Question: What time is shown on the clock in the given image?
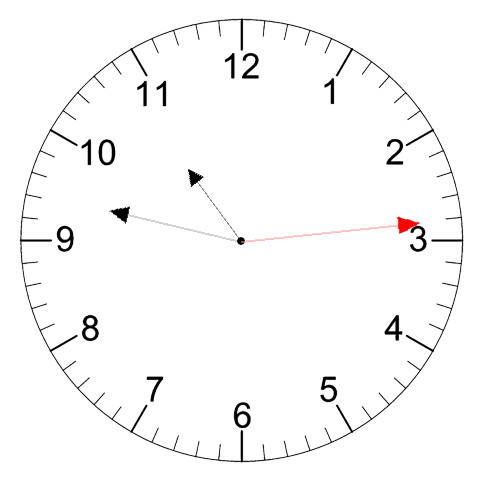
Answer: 10:47:14